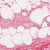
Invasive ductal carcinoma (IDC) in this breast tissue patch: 0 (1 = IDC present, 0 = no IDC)